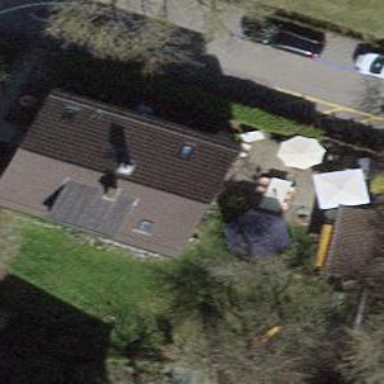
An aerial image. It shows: Detached building with gabled tile roof.